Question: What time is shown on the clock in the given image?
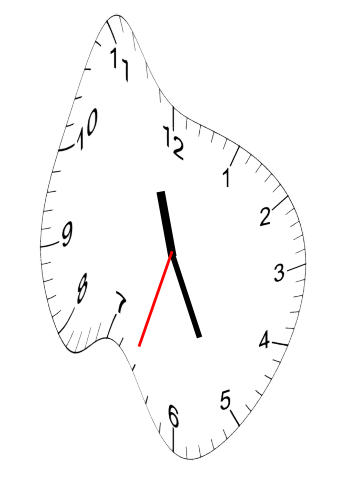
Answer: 11:25:33